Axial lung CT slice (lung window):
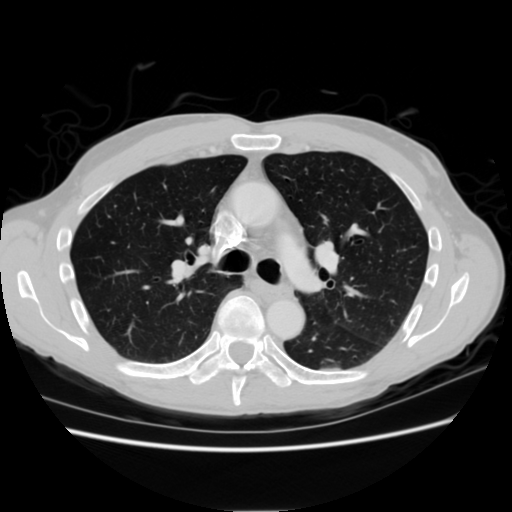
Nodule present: no